【题型】解答题　【知识点】解析几何　【难度】medium
已知椭圆$C:\frac{x^2}{a^2}+\frac{y^2}{b^2}=1(a>b>0)$的离心率为$\frac{\sqrt{3}}{2}$，左、右顶点分别为$A$、$B$，过点$M\left(-\frac{1}{2},0\right)$的直线与椭圆相交于不同的两点$P$、$Q$（异于$A$、$B$），且$\overrightarrow{AM}=\frac{3}{5}\overrightarrow{MB}$。

(1) 求椭圆$C$的方程；
(2) 若直线$AP$、$QB$的斜率分别为$k_1$、$k_2$，且$k_1=\lambda k_2$，求$\lambda$的值；
(3) 设$\triangle PQB$和$\triangle PQA$的面积分别为$S_1$、$S_2$，求$|S_1-S_2|$的最大值。
【解答】
\textbf{【答案】}
(1) $\frac{x^2}{4}+y^2=1$；
(2) $\frac{5}{3}$；
(3) $\frac{\sqrt{15}}{4}$。

\textbf{【知识点】} 椭圆中的定值问题、求椭圆中的最值问题、椭圆中三角形（四边形）的面积、根据a、b、c求椭圆标准方程。

\textbf{【分析】}
(1) 根据题意可得出关于$a$、$b$、$c$的方程组，解出这三个量的值，即可得出椭圆$C$的方程；
(2) 设直线$PQ$的方程为$x=ty-\frac{1}{2}$，点$P(x_1,y_1)$、$Q(x_2,y_2)$，将直线$PQ$的方程与椭圆$C$的方程联立，利用韦达定理结合斜率公式分析可得$\frac{k_1}{k_2}=\frac{5}{3}$；
(3) 利用韦达定理分析可得$|S_1-S_2|$关于$t$的函数关系式，利用对勾函数的单调性可求得$|S_1-S_2|$的最大值。

\textbf{【详解】}
(1) 因为$A(-a,0)$，$B(a,0)$，所以$\overrightarrow{AM}=\left(-\frac{1}{2}+a,0\right)$，$\overrightarrow{MB}=\left(a+\frac{1}{2},0\right)$，
由$\overrightarrow{AM}=\frac{3}{5}\overrightarrow{MB}$可得$-\frac{1}{2}+a=\frac{3}{5}\left(a+\frac{1}{2}\right)$，解得$a=2$，
由离心率$\frac{c}{a}=\frac{\sqrt{3}}{2}$可求出标准方程为$\frac{x^2}{4}+y^2=1$。

(2) 由题意可知：点$M\left(-\frac{1}{2},0\right)$在椭圆内，直线$PQ$与椭圆必相交，且直线$PQ$的斜率可以不存在，但不为0，

设直线$PQ$的方程为$x=ty-\frac{1}{2}$，设点$P(x_1,y_1)$、$Q(x_2,y_2)$，
联立方程$\begin{cases}x=ty-\frac{1}{2}\\\frac{x^2}{4}+y^2=1\end{cases}$，消去$x$可得$(t^2+4)y^2-ty-\frac{15}{4}=0$，
由韦达定理可得$y_1+y_2=\frac{t}{t^2+4}$，$y_1y_2=-\frac{15}{4(t^2+4)}$，
则$y_1y_2=-\frac{15}{4}(y_1+y_2)$，
可得$\frac{k_1}{k_2}=\frac{\frac{y_1}{x_1+2}}{\frac{y_2}{x_2-2}}=\frac{y_1\left(ty_2-\frac{1}{2}-2\right)}{y_2\left(ty_1-\frac{1}{2}+2\right)}=\frac{ty_1y_2-\frac{5}{2}y_1}{ty_1y_2+\frac{3}{2}y_2}=\frac{-\frac{15}{4}(y_1+y_2)-\frac{5}{2}y_1}{-\frac{15}{4}(y_1+y_2)+\frac{3}{2}y_2}$
$=\frac{-\frac{5}{4}(5y_1+3y_2)}{-\frac{5}{4}(5y_1+3y_2)}=\frac{5}{3}$，
即$k_1=\frac{5}{3}k_2$，所以$\lambda$的值为$\frac{5}{3}$。

(3) 由(2)可知：$y_1+y_2=\frac{t}{t^2+4}$，$y_1y_2=-\frac{15}{4(t^2+1)}$，
所以$|S_1-S_2|=\frac{1}{2}|AM|-|BM||y_1-y_2|=\frac{1}{2}\sqrt{(y_1+y_2)^2-4y_1y_2}$
$=\frac{1}{2}\sqrt{\left(\frac{t}{t^2+4}\right)^2+\frac{15}{t^2+4}}=\frac{\sqrt{4t^2+15}}{t^2+4}=\frac{4\sqrt{4t^2+15}}{(4t^2+15)+1}=\frac{4}{\sqrt{4t^2+15}+\frac{1}{\sqrt{4t^2+15}}}$，
因为$t^2\ge0$，则$\sqrt{4t^2+15}\ge\sqrt{15}$，
因为函数$f(x)=x+\frac{1}{x}$在$[\sqrt{15},+\infty)$上单调递增，
故$\sqrt{4t^2+15}+\frac{1}{\sqrt{4t^2+15}}\ge\sqrt{15}+\frac{1}{\sqrt{15}}=\frac{16\sqrt{15}}{15}$，
所以$|S_1-S_2|\le\frac{4}{\frac{16\sqrt{15}}{15}}=\frac{\sqrt{15}}{4}$，当且仅当$t=0$时，等号成立，
因此，$|S_1-S_2|$的最大值为$\frac{\sqrt{15}}{4}$。

\textbf{【点睛】} 方法点睛：解决圆锥曲线中范围问题的方法
一般题目中没有给出明确的不等关系，首先需要根据已知条件进行转化，利用圆锥曲线的几何性质及曲线性质。
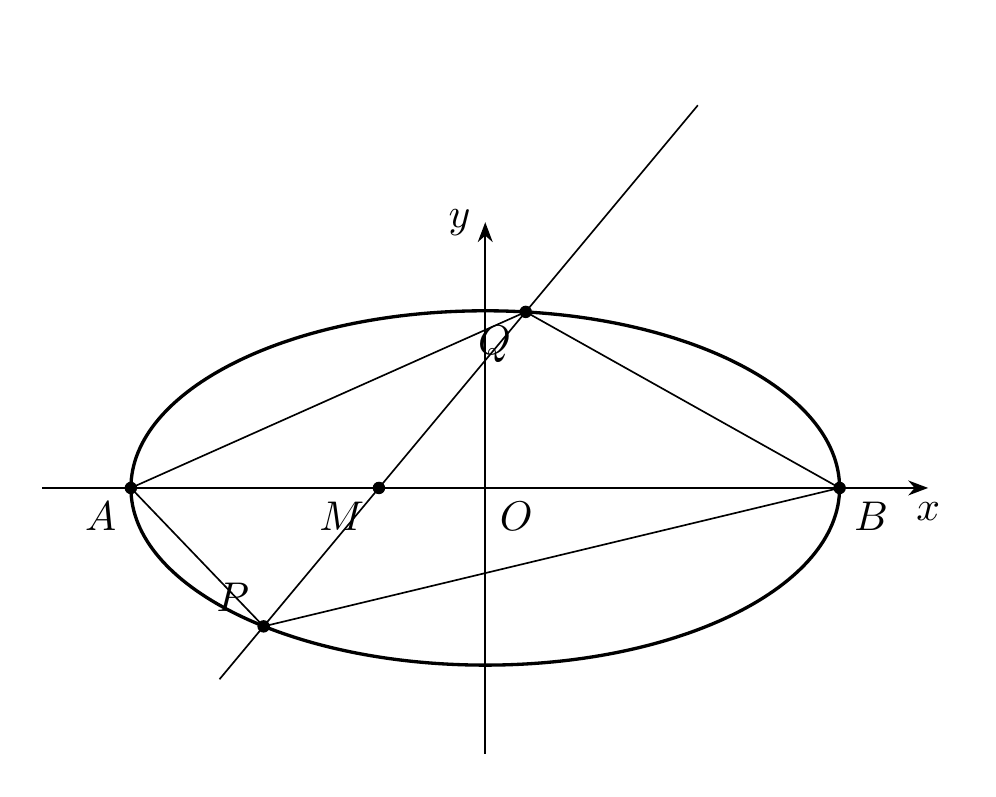